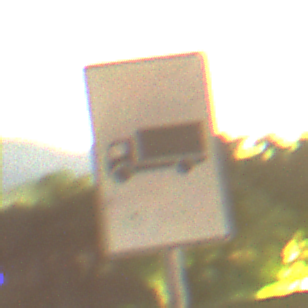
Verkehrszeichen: KFZZulaessigeGesamtmasse3Komma5TOhnePfeilsymbol
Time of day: Night
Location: Outdoor (Suburban)
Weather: Clear
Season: NotSpecified
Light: Artificial